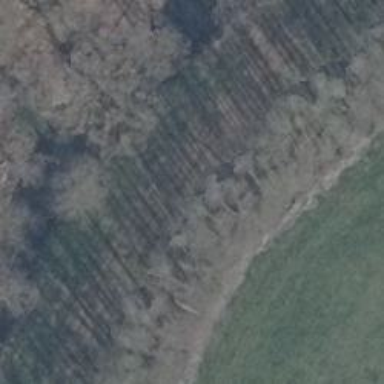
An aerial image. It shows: Row of trees in natural setting.